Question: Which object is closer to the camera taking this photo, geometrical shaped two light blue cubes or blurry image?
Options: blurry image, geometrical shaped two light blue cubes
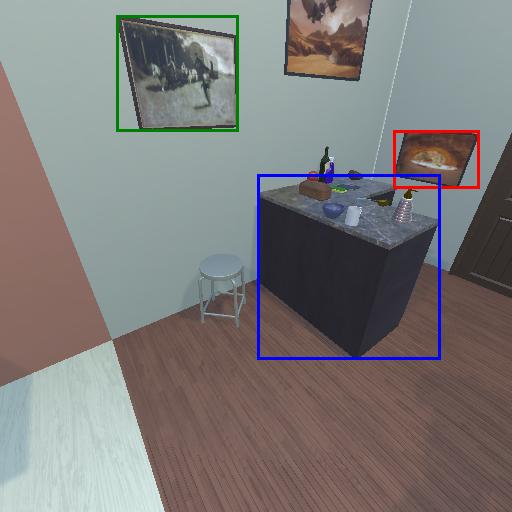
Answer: blurry image